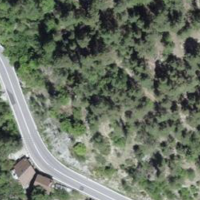
EUNIS habitat code: 44
Species observed at this site:
Macrophya montana
Pachytodes cerambyciformis